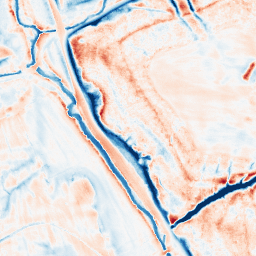
Category: trend_removal
Decomposition family: local_polynomial
Decomposition parameters: window_size: 21
degree: 2
Upsampling method: quintic
Upsampling parameters: scale: 4
Upsampling scale: 4